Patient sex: M
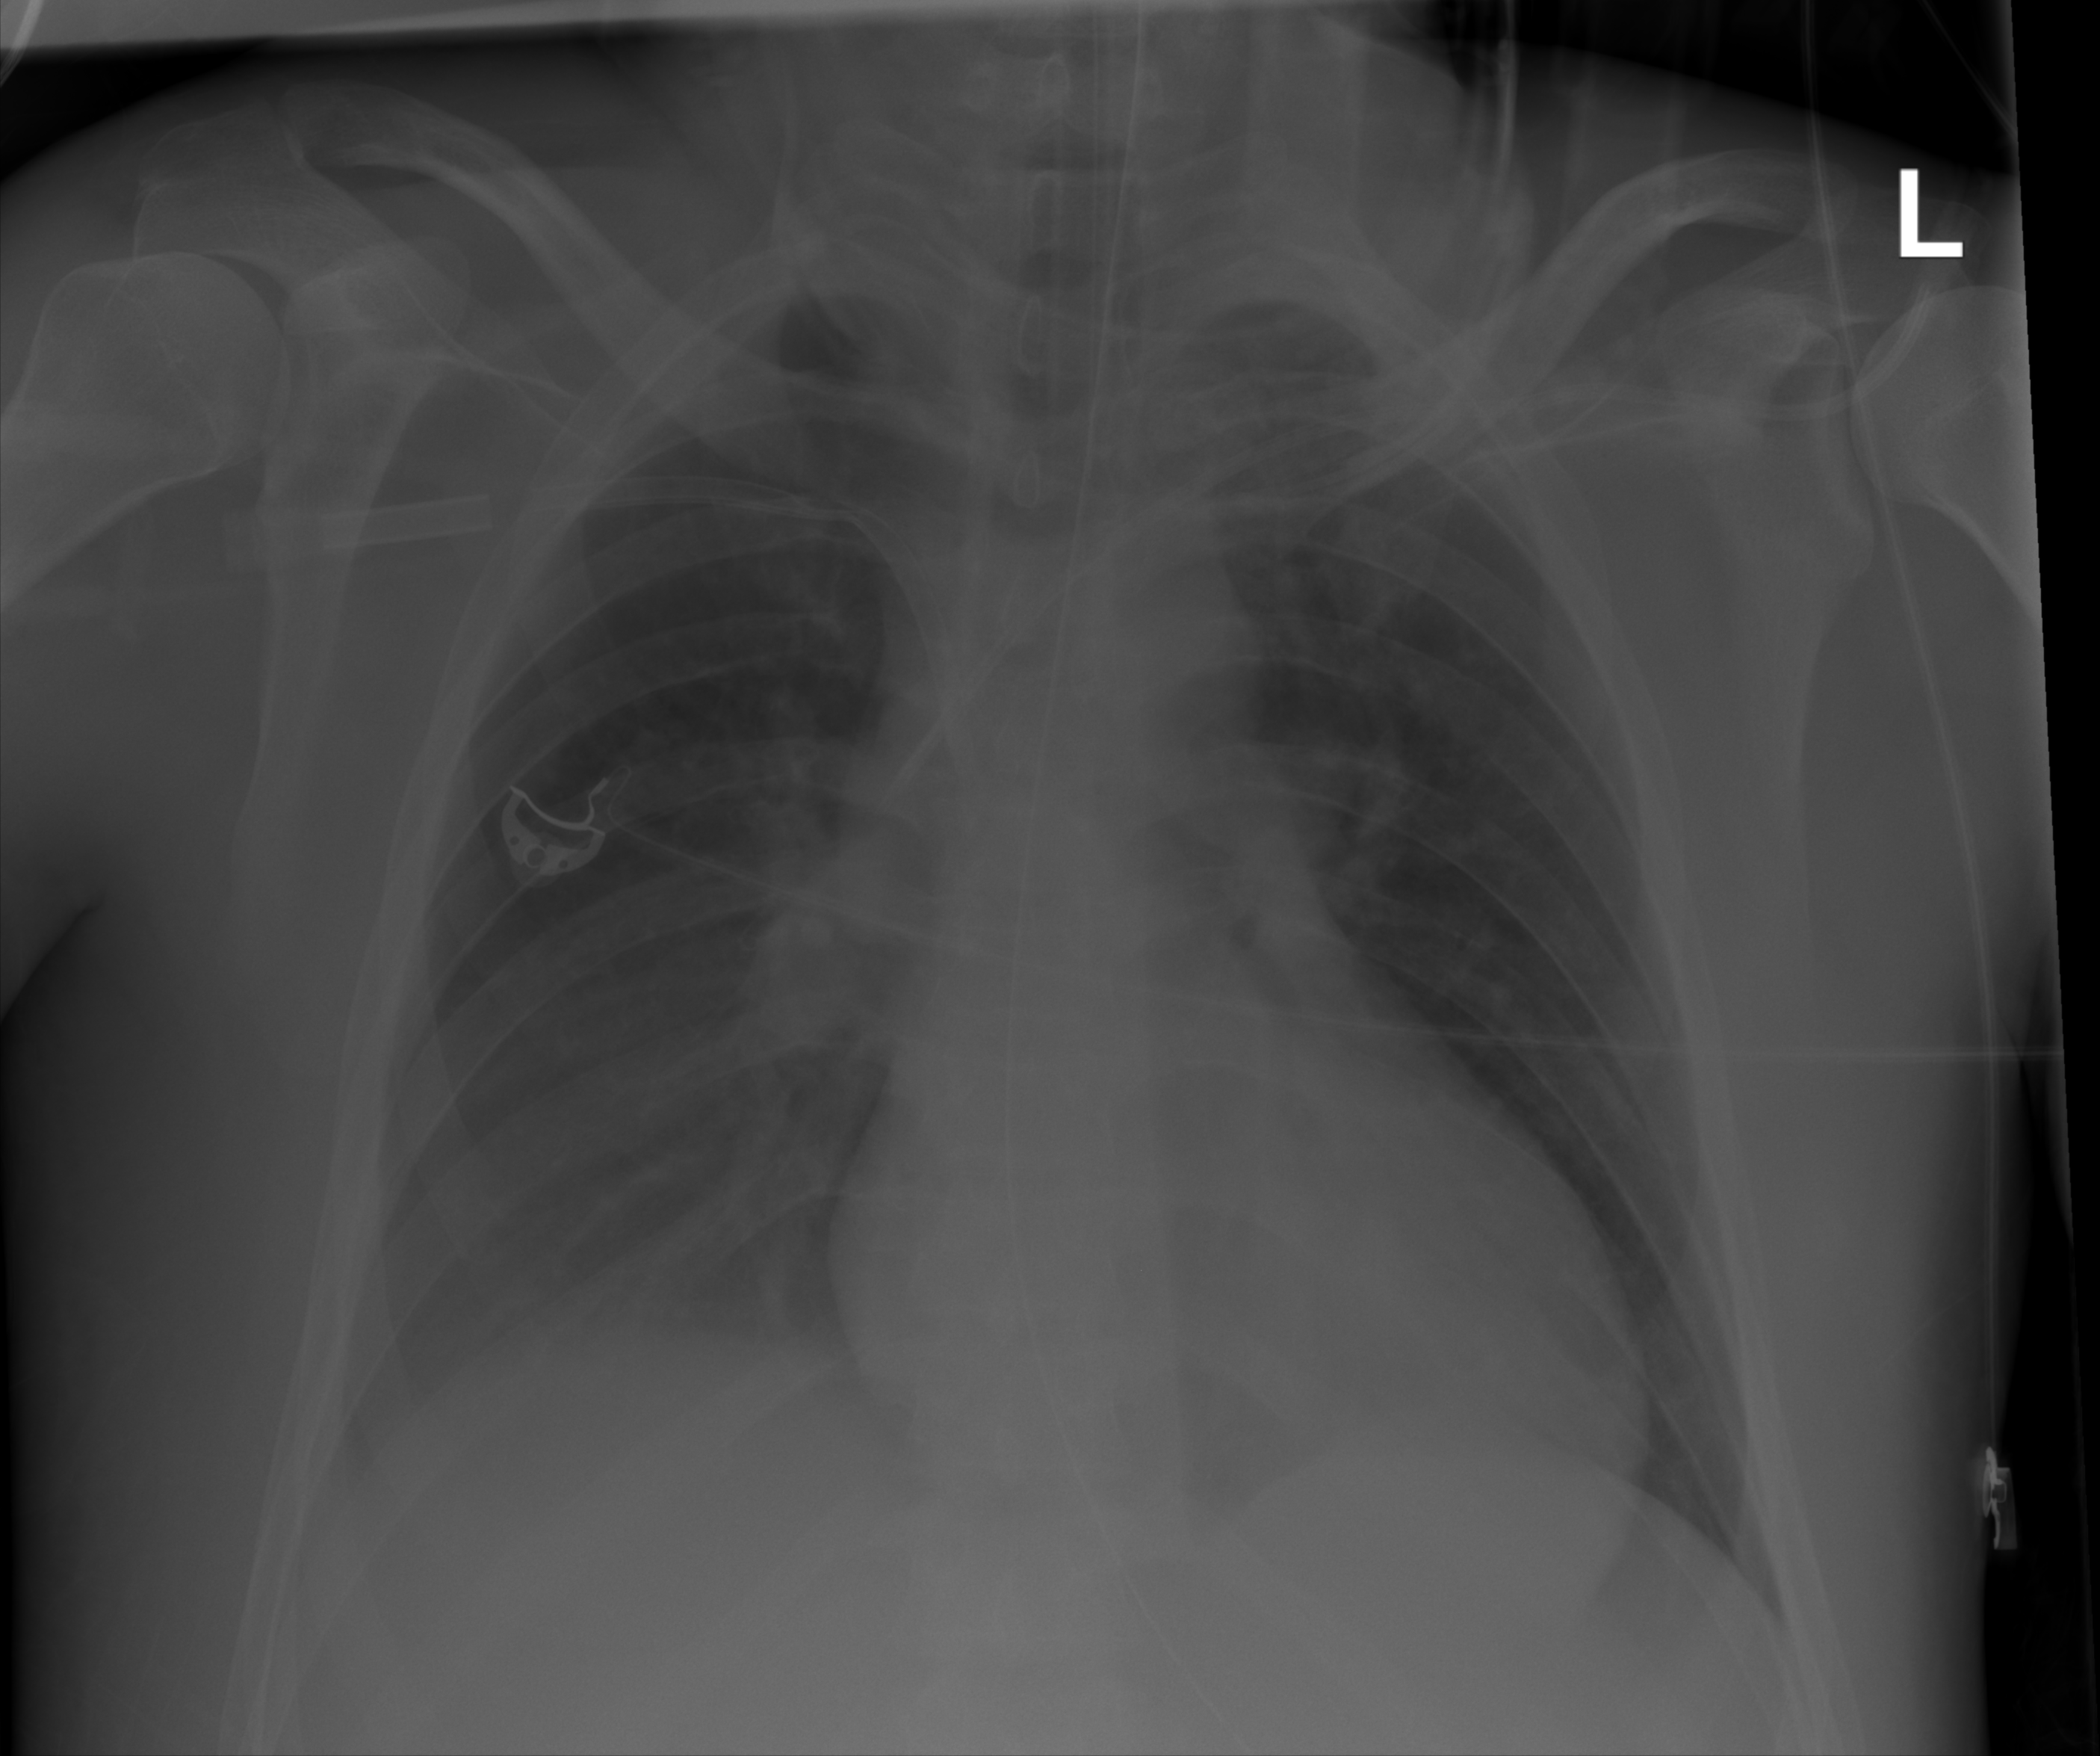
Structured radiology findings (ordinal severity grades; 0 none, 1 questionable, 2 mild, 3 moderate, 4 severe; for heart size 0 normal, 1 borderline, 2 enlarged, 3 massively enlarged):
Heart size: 0
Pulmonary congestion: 0
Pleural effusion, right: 2
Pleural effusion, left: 0
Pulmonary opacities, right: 0
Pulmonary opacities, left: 0
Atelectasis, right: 2
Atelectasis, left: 0